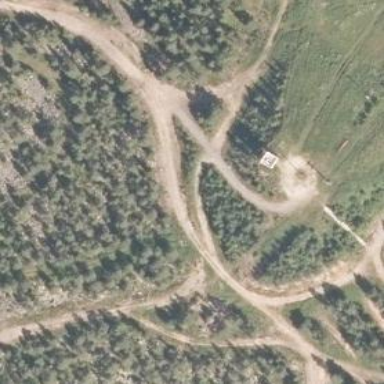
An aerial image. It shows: Driveway designated as nordic skiing track. The track is groomed for classic and skating styles.